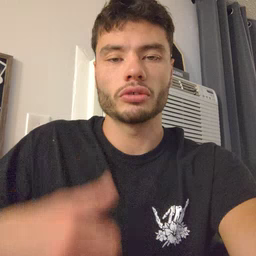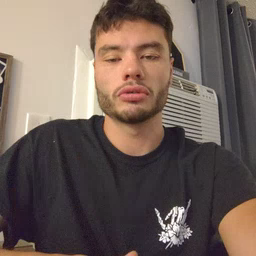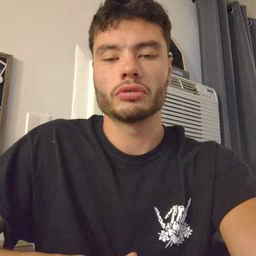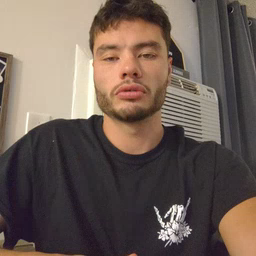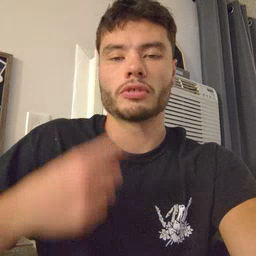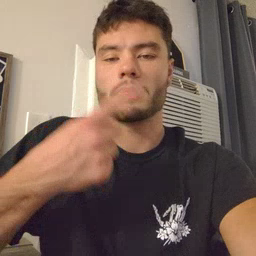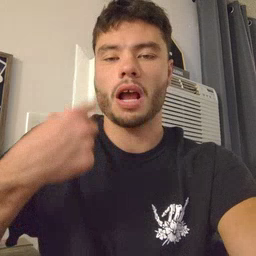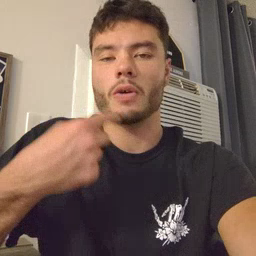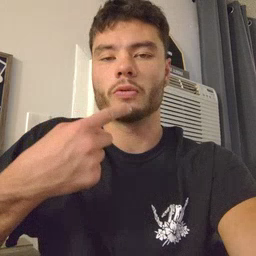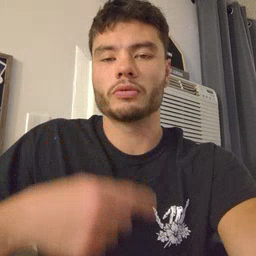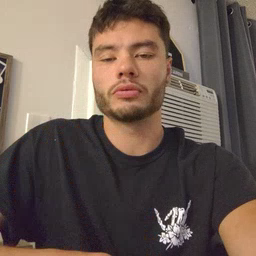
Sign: mouth